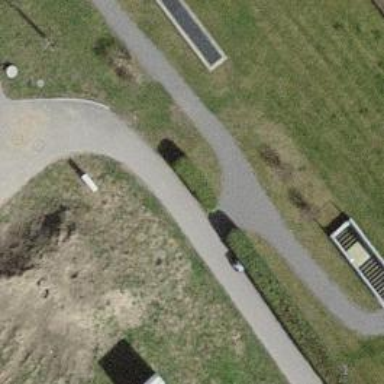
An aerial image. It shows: Path with fine gravel surface.